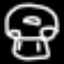
Label: mushroom